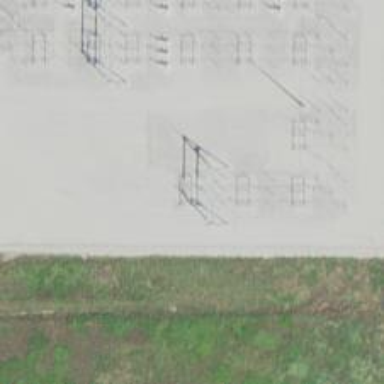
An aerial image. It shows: Switch for power supply.